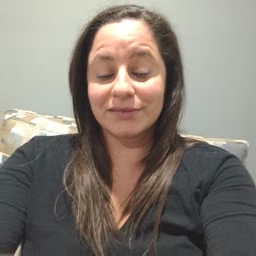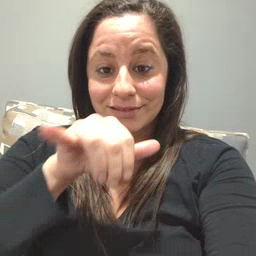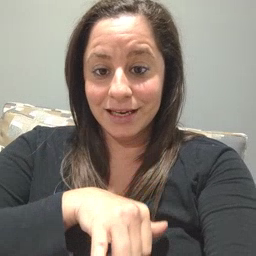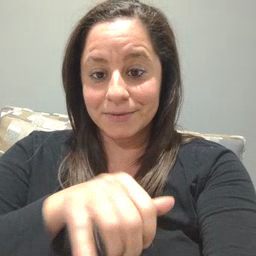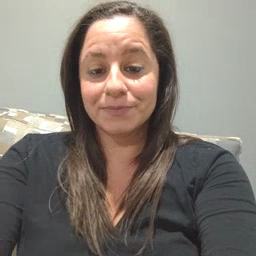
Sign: stay